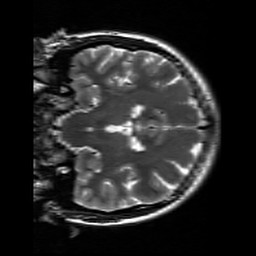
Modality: T2w
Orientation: coronal
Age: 21
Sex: female
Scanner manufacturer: siemens
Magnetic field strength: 3 T
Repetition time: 7 s
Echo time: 0.09 s